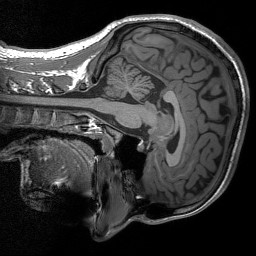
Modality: T1w
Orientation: sagittal
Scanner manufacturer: siemens
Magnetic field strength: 3 T
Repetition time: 1.76 s
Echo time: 0.0022 s